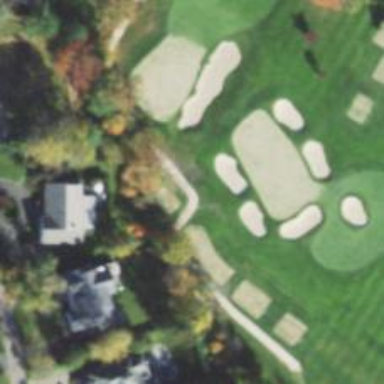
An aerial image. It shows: Path designed for golf carts.